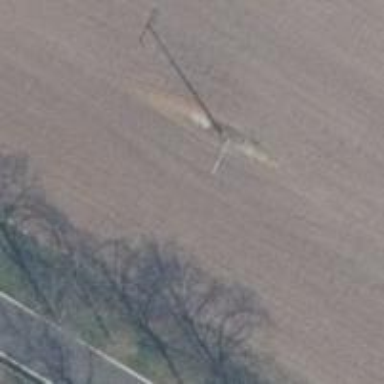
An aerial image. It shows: Power pole.